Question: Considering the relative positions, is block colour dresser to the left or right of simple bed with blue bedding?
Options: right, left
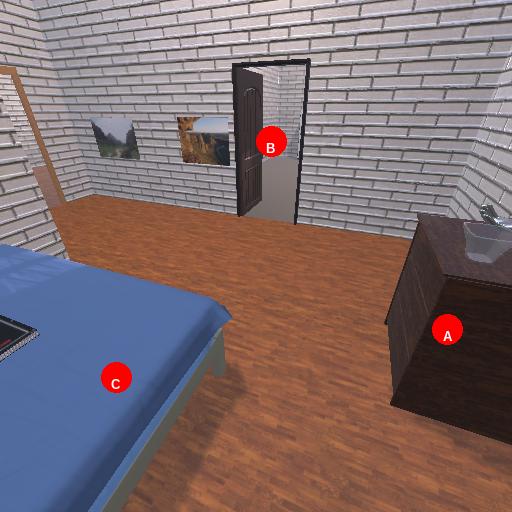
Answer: right